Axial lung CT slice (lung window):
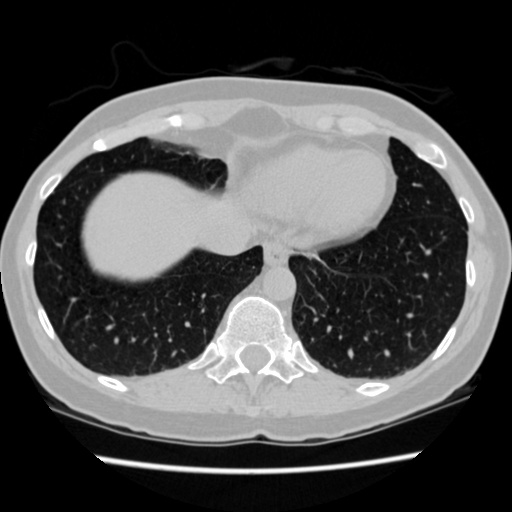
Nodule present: no